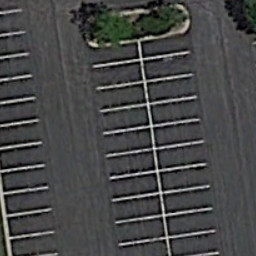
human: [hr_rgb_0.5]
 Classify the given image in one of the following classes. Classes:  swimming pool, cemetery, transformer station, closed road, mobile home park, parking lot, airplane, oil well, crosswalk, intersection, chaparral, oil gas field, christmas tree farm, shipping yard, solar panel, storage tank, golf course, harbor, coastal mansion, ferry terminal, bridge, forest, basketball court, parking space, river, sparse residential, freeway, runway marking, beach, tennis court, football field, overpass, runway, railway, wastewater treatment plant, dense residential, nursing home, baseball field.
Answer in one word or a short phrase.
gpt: parking space